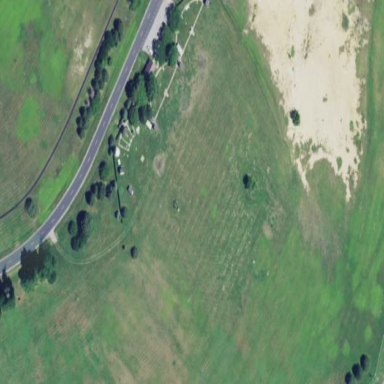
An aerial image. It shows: Shooting range on leisure land pitch.